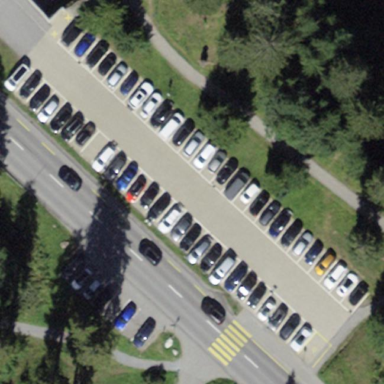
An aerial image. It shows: Parking area with surface.